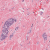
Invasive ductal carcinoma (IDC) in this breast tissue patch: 1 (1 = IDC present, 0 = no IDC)